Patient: sex M, age 65
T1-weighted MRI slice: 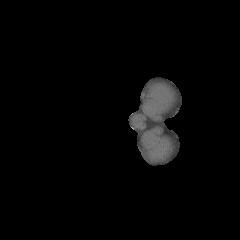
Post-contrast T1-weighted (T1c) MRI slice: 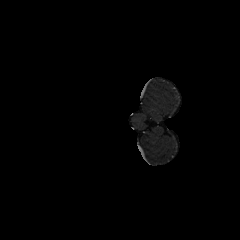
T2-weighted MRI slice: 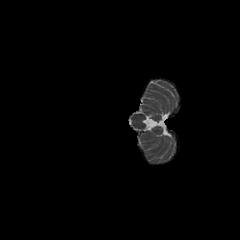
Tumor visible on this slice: no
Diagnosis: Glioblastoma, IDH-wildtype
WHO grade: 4